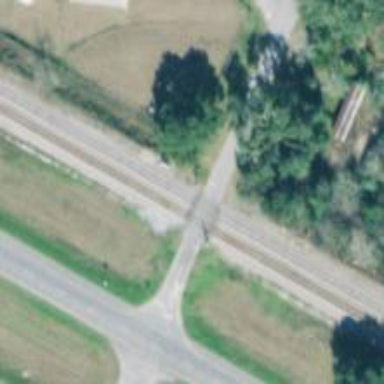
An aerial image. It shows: Level crossing with lights on the railway.